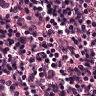
Metastatic tissue present: no